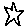
Label: star